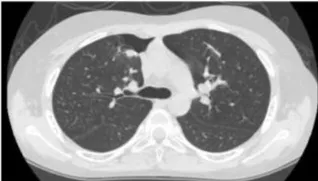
Persistence of the cavitary lesion after five months of antifungal therapy. Complete disappearance of pulmonary aspergillosis, with a fibrotic lesion in place of the previous cystic lesion.
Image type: radiology (ct)